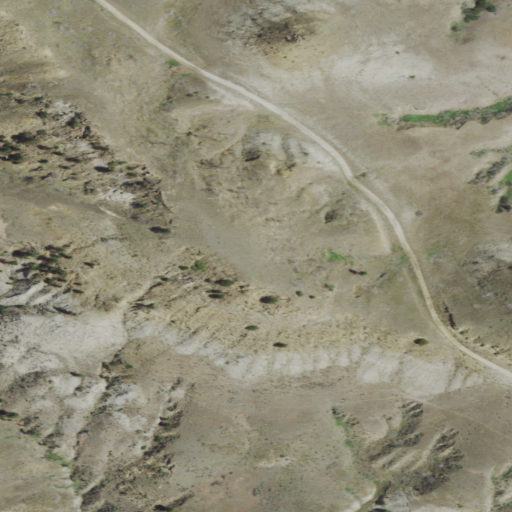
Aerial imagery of mountain in Montana named Graveyard Hill containing grassland, shrub, and evergreen forest